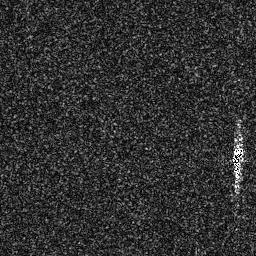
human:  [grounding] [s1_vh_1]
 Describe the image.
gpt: In the satellite image, there is  <ref>1 medium ship </ref> <box>[[89, 53, 95, 73, 0]]</box> located at right.